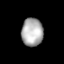
Tissue: lung
Cell type: Endothelial cells
Senescence score: 0.5535
Nuclear area (px): 594
Mean DAPI intensity: 173.625